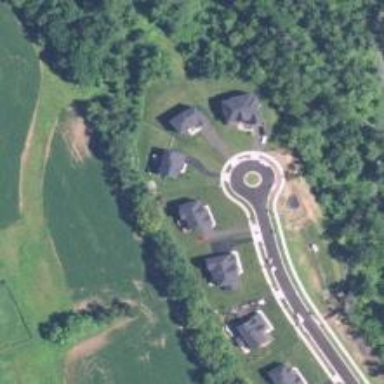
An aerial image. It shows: Turning loop on the road.